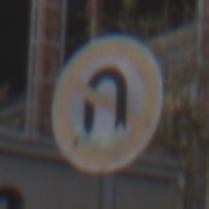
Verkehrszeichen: VerbotWenden
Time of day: MorningAfternoon
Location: Outdoor (Urban)
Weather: PartlyCloudy
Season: NotSpecified
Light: Natural